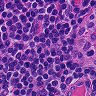
Metastatic tissue present: no